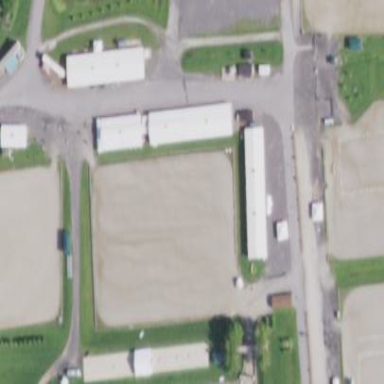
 perfect for horse riding and other equestrian activities."